Question: My problem with the software I'm trying to make is this;
when I save the information, it's saved with this code:

With this, the information is saved in a text in the SD,
but I couldn't to read that information. I've tried with several ways.
I want to save the content of the TXT in a String to put it in a TextView.
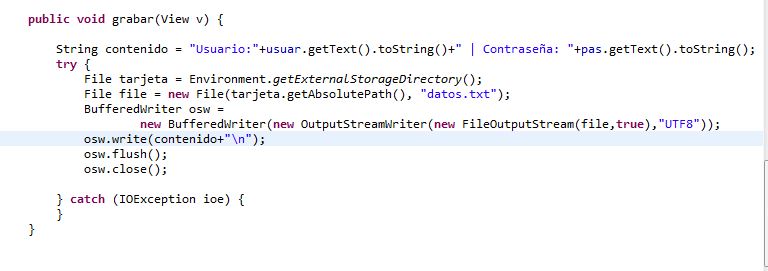
Answer: '''
I have tried this code and it works perfectly :D
'''
> File ruta_sd = Environment.getExternalStorageDirectory();
File f = new File(ruta_sd.getAbsolutePath(), "datos.txt");'''
BufferedReader fin =new BufferedReader(
new InputStreamReader(
new FileInputStream(f)));
String texto = fin.readLine();
fin.close();
textohere.setText(texto);
'''